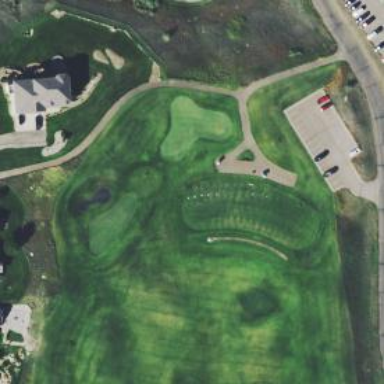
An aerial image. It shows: Path used for both walking and golf.